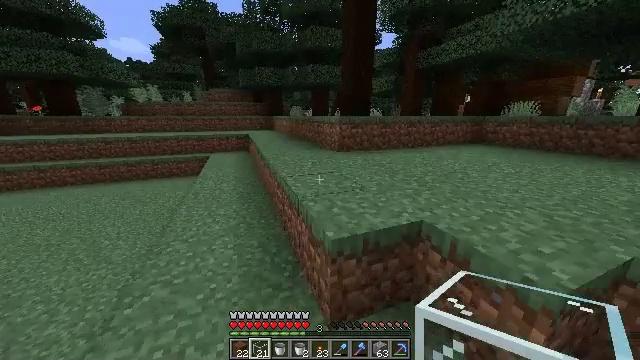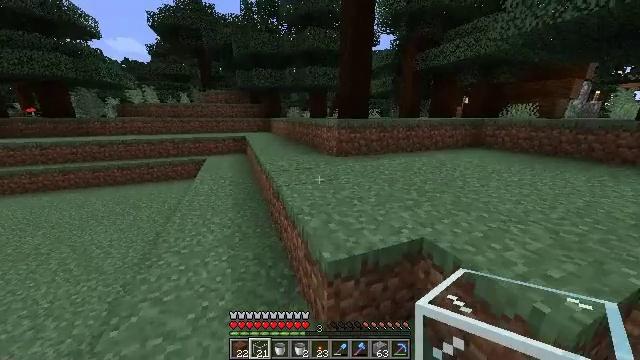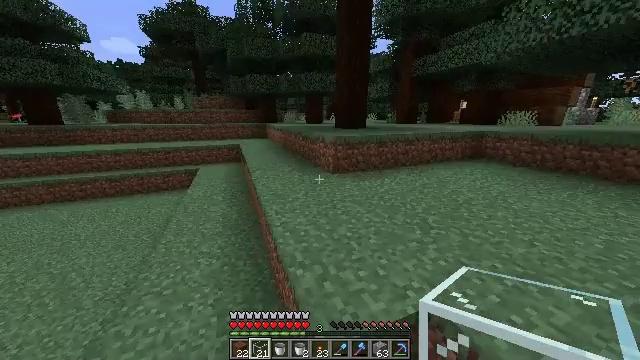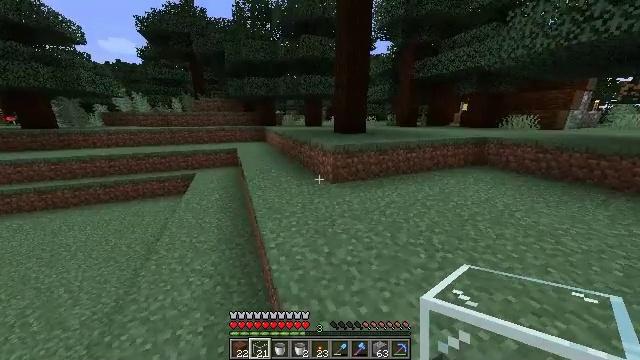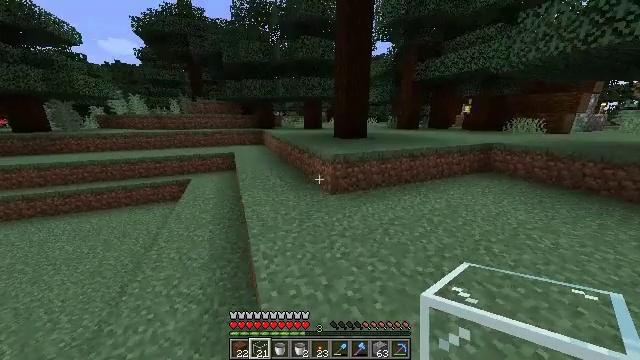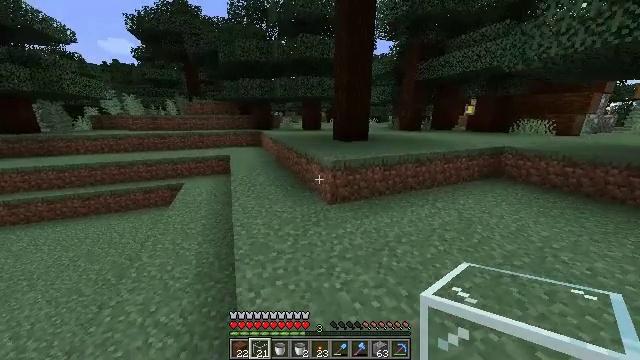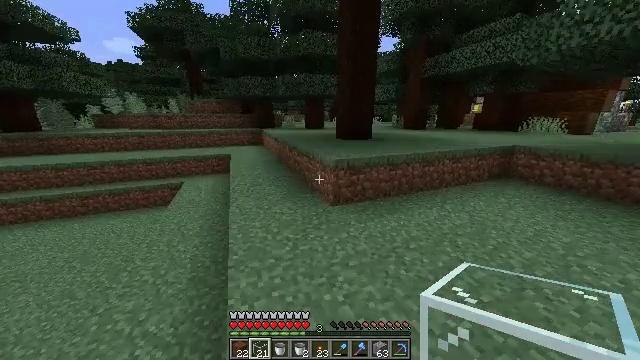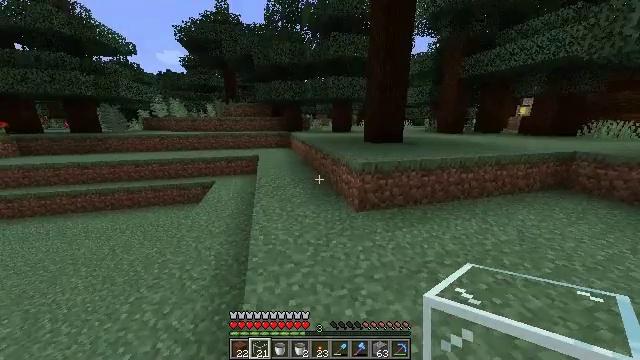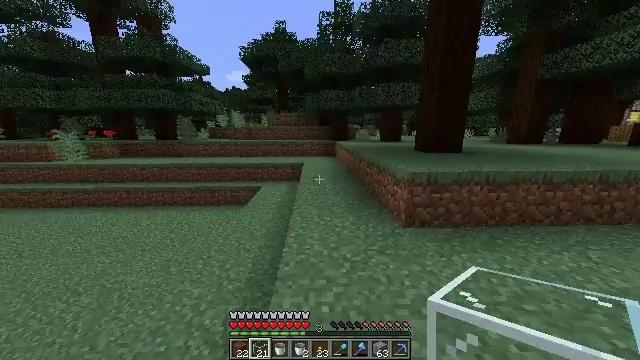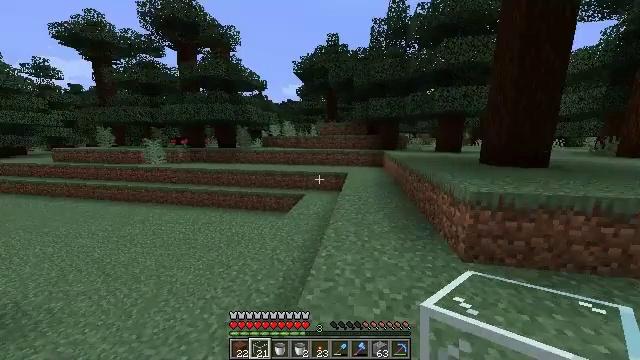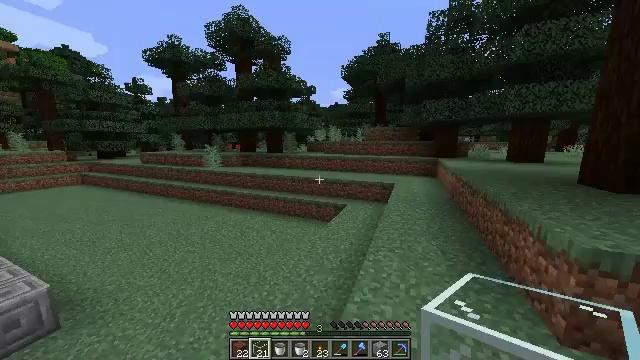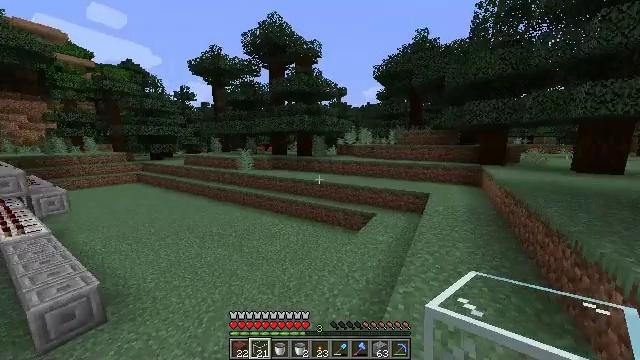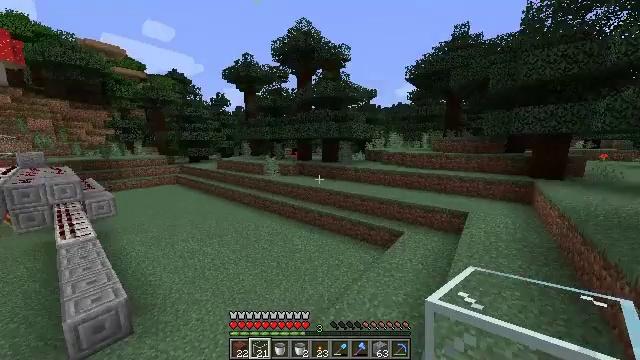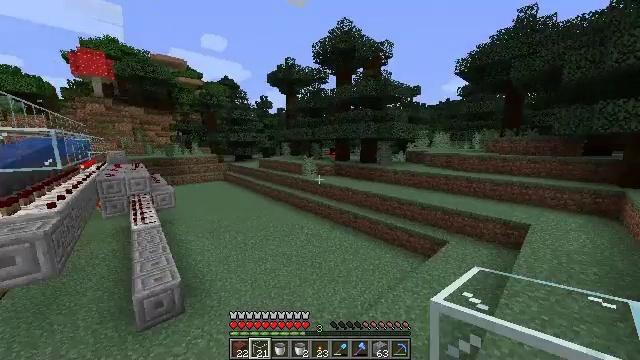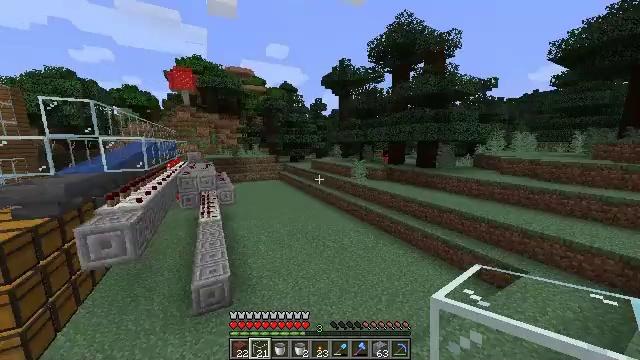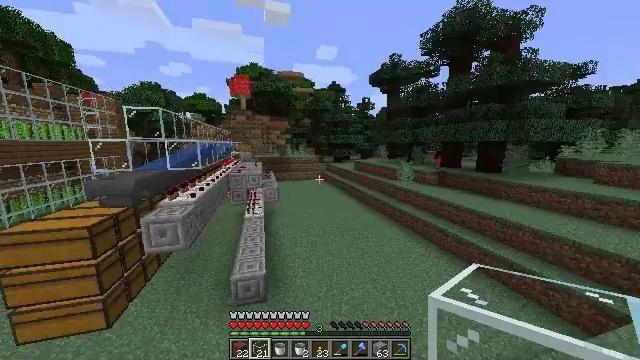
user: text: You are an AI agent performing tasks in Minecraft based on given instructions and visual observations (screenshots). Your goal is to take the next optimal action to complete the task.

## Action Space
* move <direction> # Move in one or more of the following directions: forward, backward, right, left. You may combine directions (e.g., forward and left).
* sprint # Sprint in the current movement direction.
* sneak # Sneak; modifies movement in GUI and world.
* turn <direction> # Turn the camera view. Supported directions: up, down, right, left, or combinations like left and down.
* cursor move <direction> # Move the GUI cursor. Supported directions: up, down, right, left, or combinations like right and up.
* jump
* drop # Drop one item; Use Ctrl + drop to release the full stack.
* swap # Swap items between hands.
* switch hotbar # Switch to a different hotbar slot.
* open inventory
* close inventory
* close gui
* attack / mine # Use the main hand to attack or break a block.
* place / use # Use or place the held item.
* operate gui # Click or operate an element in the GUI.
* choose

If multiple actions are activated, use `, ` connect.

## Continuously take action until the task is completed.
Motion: motion action
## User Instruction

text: Collect chiseled stone bricks for building.
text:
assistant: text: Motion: move forward, sprint, jump
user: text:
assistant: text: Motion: move forward, sprint, jump
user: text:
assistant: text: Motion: move forward, sprint, jump
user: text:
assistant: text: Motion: move forward, jump
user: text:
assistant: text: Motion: move forward, jump
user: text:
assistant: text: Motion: move forward, jump
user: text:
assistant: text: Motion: move forward, turn left and up, jump
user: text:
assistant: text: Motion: move forward, turn left and up, jump
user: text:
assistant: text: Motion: move forward, turn left and up, jump
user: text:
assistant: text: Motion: move forward, sprint, turn left, jump
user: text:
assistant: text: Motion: move forward, sprint, turn left, jump
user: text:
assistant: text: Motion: move forward, sprint, turn left, jump
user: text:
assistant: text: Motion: move forward, sprint, turn left, jump
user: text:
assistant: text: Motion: move forward, turn left, jump
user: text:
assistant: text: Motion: move forward, turn left, jump
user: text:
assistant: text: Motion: move forward, turn left, jump
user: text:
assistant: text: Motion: move forward, turn left, jump
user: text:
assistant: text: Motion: move forward, turn left and up
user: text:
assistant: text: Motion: turn left
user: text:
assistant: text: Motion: no_op
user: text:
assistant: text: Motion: no_op
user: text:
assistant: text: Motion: no_op
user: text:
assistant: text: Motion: no_op
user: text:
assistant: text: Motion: no_op
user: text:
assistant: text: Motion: turn right
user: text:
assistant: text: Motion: turn right
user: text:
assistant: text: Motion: no_op
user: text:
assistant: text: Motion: no_op
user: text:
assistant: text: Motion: no_op
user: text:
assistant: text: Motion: no_op